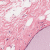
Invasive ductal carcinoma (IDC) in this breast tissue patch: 0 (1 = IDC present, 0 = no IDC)